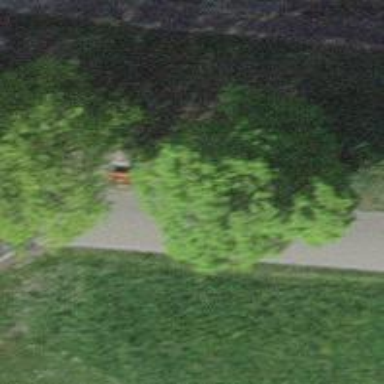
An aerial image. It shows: Bench.